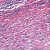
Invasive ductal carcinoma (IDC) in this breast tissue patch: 0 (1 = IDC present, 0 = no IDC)